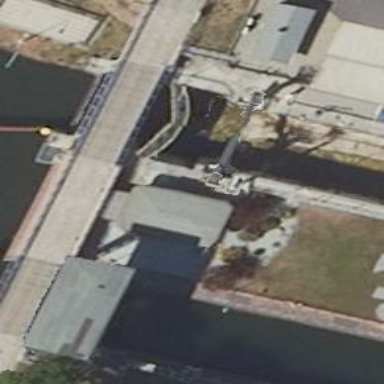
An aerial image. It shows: Lock gate along waterway.